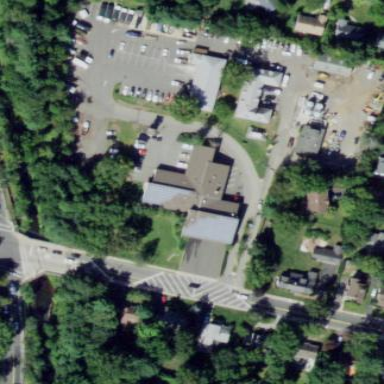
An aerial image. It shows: Fire station building.